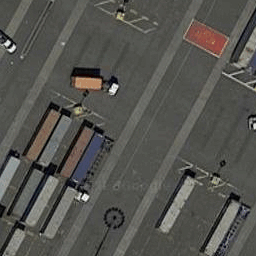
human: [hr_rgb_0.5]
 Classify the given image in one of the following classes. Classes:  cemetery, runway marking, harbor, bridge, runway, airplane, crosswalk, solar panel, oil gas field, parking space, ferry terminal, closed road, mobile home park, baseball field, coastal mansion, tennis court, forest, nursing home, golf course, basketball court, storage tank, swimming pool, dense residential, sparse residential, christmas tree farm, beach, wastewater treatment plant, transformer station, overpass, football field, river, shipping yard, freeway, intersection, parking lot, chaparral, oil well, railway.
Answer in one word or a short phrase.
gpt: shipping yard